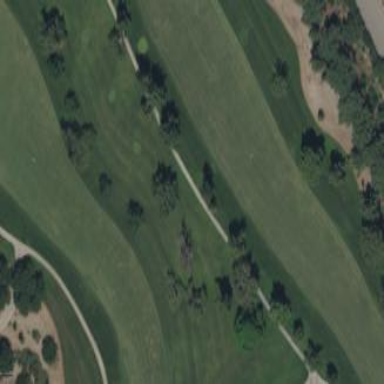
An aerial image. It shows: Golf fairway surrounded by grass.